【题型】解答题　【知识点】平面几何　【难度】easy
如图，$\text{Rt}\triangle ABC$ 中，$\angle BAC=90^\circ$，$BD$ 是角平分线，以 $D$ 为圆心，$DA$ 为半径的 $\odot D$ 交 $AC$ 于 $E$。

(1) 求证：$BC$ 是 $\odot D$ 的切线；

(2) 若 $\sin C = \dfrac{5}{13}$，求 $\tan\angle DBC$ 的值。
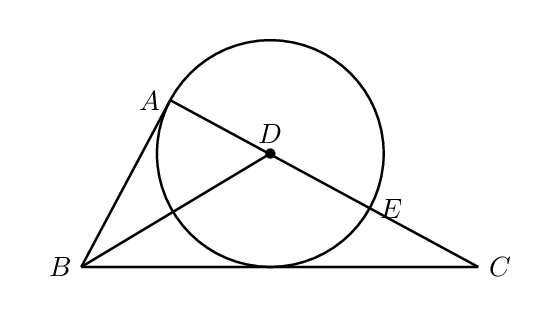
【解答】
【答案】(1)见详解

(2)$\tan\angle DBC=\dfrac{2}{3}$

【分析】

【详解】（1）证明：如图，作$DH \perp BC$于点$H$，

$\because \angle BAC=90^\circ$，\\
$\therefore DA \perp BA$。\\

$\because BD$平分$\angle ABC$，$DH \perp BC$，\\
$\therefore DH=DA$。\\

$\because DH$为$\odot D$的半径，\\
$\therefore BC$是$\odot D$的切线。\\

（2）解：$\because \angle BAC=90^\circ$，$\sin C=\dfrac{5}{13}$，\\
$\therefore \sin C=\dfrac{AB}{BC}=\dfrac{5}{13}$。\\

设$AB=5m$，$BC=13m$，$DA=DH=r$，\\
$\therefore AC=\sqrt{BC^2-AB^2}=12m$，\\
$\therefore CD=12m-r$。\\

$\because BC \perp DH$，\\
$\therefore \dfrac{1}{2}BC \times DH=S_{\triangle BCD}=\dfrac{1}{2}CD \times AB$，\\
$\therefore \dfrac{1}{2} \times 13m \times r=S_{\triangle BCD}=\dfrac{1}{2} \times 5m \times (12m-r)$，\\
$\therefore DA=r=\dfrac{10}{3}m$。\\

$\therefore \tan\angle DBC=\tan\angle ABD=\dfrac{AD}{AB}=\dfrac{\dfrac{10}{3}m}{5m}=\dfrac{2}{3}$。

【点睛】此题重点考查圆的切线的判定与性质、角平分线的性质、勾股定理、锐角三角函数与解直角三角形、根据面积等式求线段长度等知识与方法，正确地作出所需要的辅助线是解题的关键。
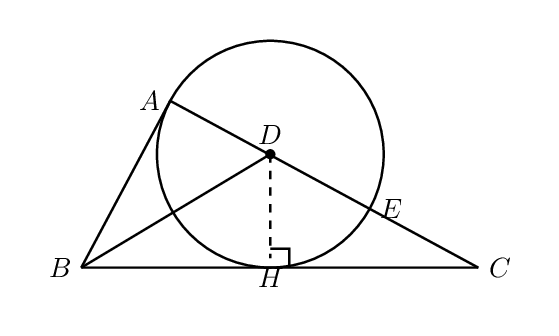